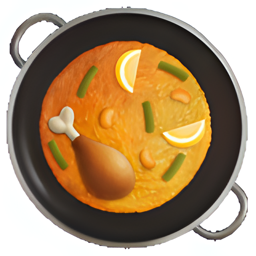
Name: shallow pan of food
Emoji: 🥘
Group: Food & Drink
Sub-group: food-prepared